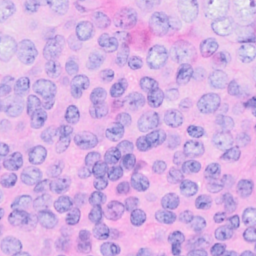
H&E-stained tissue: Breast